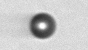
Label: bead